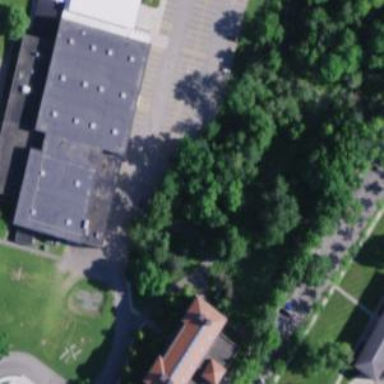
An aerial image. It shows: Fitness center building.